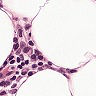
Metastatic tissue present: no